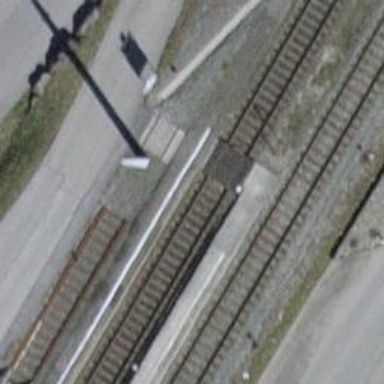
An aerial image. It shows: Platform for public transport at railway station.